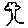
Label: tree